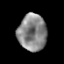
Tissue: prostate
Cell type: Myeloid cells
Senescence score: 0.2452
Nuclear area (px): 1021
Mean DAPI intensity: 135.091